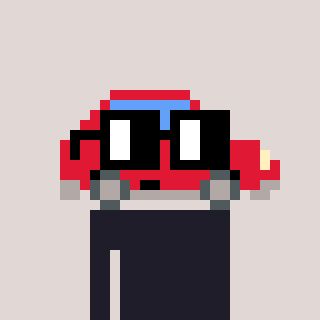
a pixel art character with square black glasses, a car-shaped head and a foggrey-colored body on a warm background